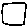
Label: square